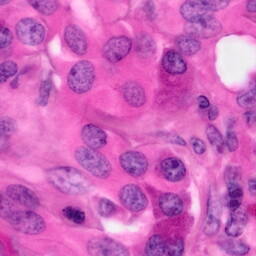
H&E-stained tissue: Pancreatic